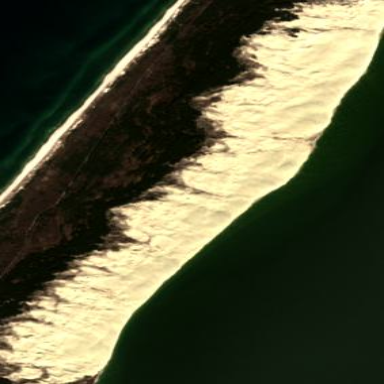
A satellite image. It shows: Dune made of sand.